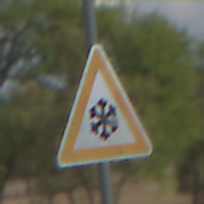
Verkehrszeichen: SchneeOderEisglaette
Umgebung: Outdoor, Nature
Tageszeit: MorningAfternoon
Wetter: PartlyCloudy
Licht: Natural
Jahreszeit: NotSpecified
Kontrast: HighContrast